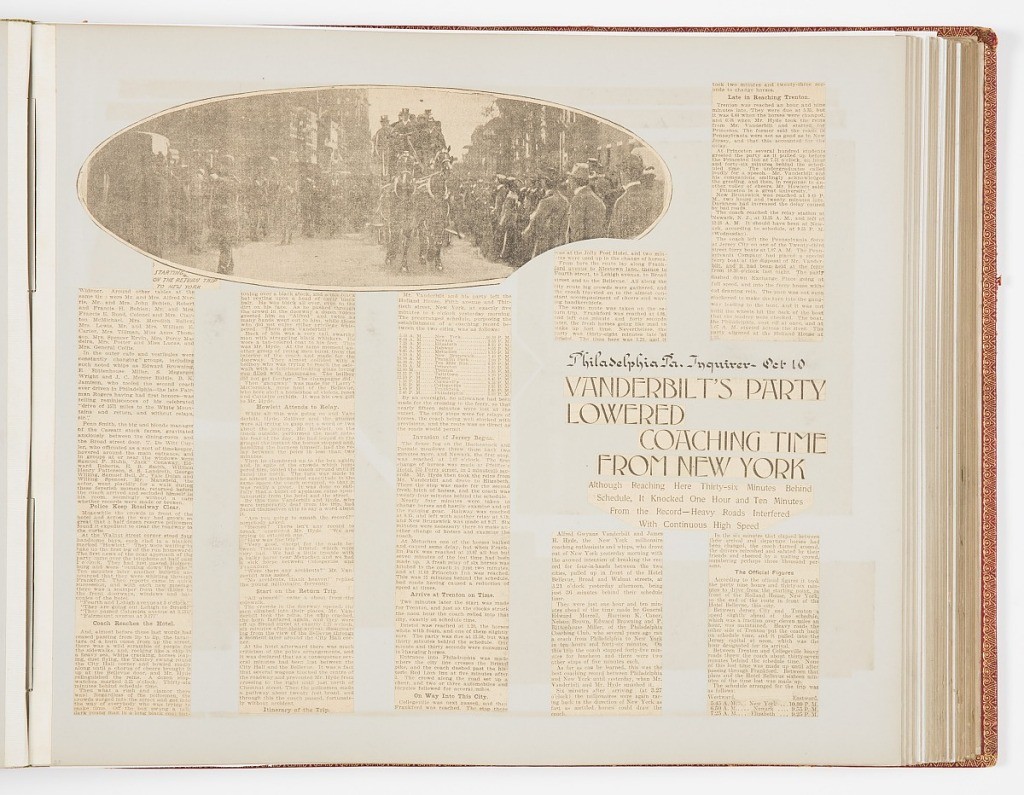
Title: Commemorative Scrapbook Documenting the 1901 Record Breaking Coach Race from New York City to Philadelphia and Back Again
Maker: James Hazen Hyde, American, 1876 - 1959
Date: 1901
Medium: Newspaper and magazine clippings mounted on heavy wove paper, annotated in pen and ink, bound in red leather with gilded lettering
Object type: Album Page
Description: Album of newspaper clippings describing the coach trip from New York to Philadelphia and return. The drivers were James H. Hyde and Alfred Vanderbilt.